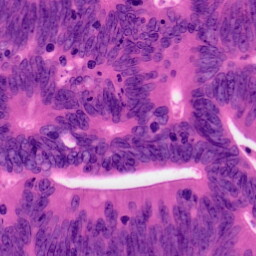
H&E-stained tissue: Colon